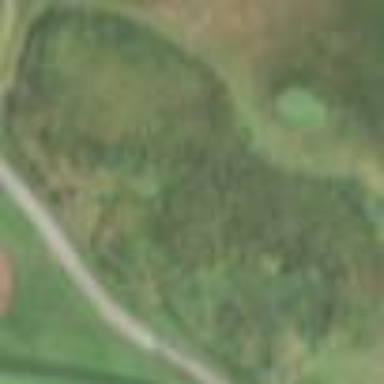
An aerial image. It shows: Area labeled as out of bounds on golf course.